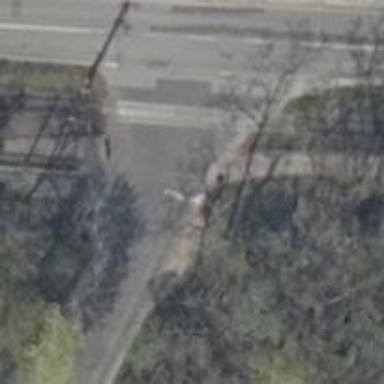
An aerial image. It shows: Marked crossing on the road.